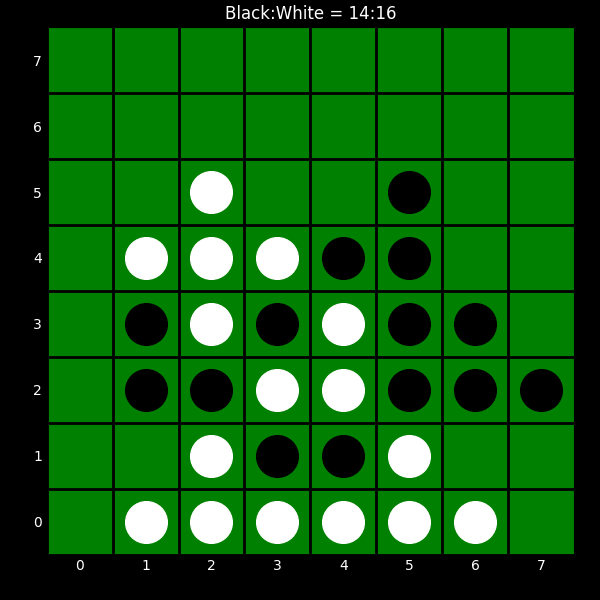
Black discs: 14
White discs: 16